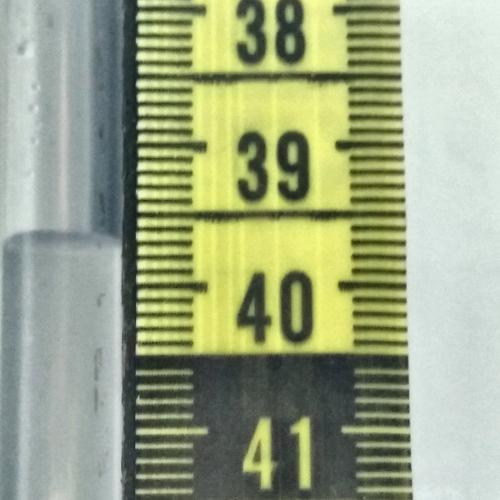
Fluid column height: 39.7 cm